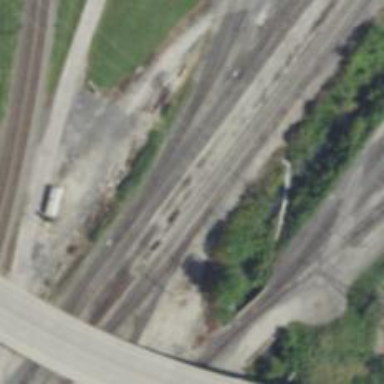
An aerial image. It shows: Railway yard in service.